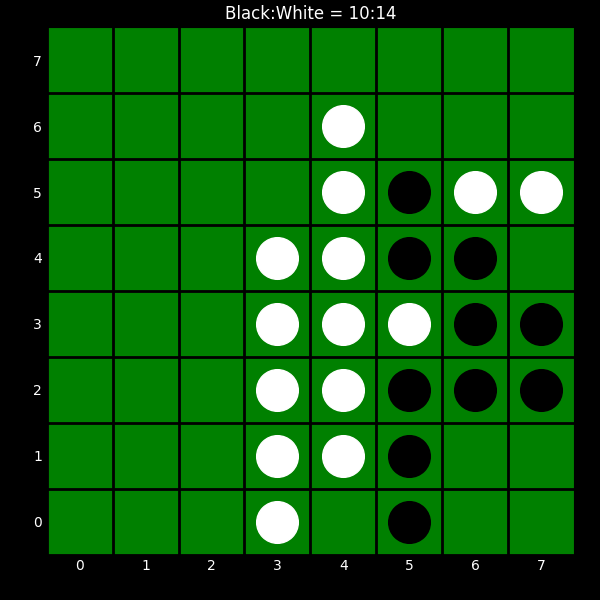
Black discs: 10
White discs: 14